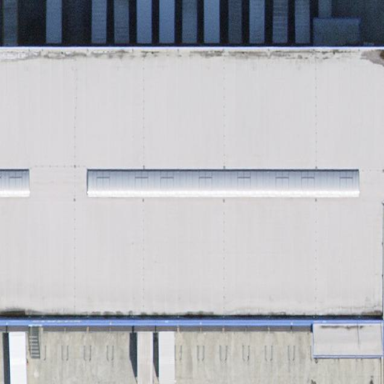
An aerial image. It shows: Industrial building.